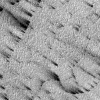
Atmospheric dust classification: not_dusty